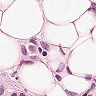
Metastatic tissue present: yes